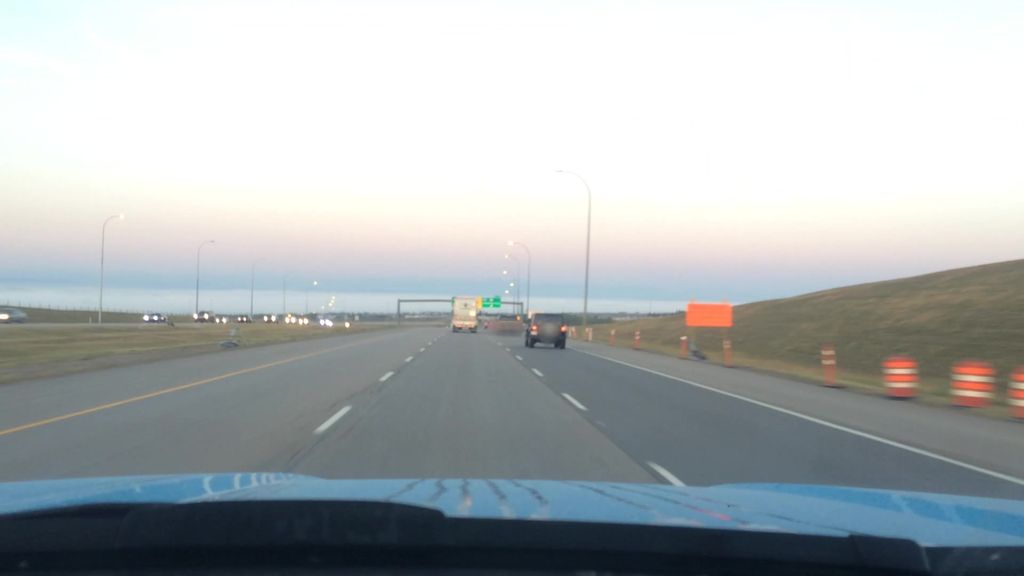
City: calgary